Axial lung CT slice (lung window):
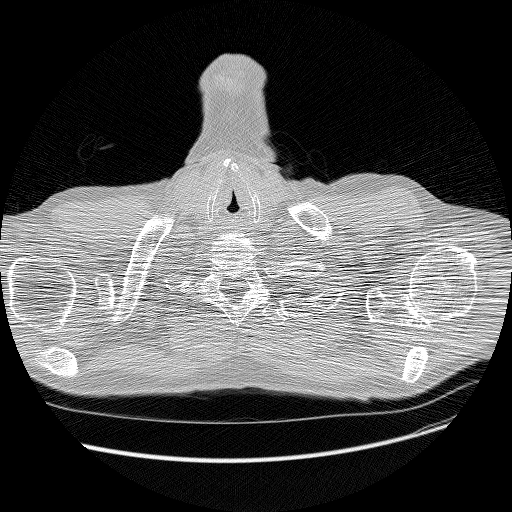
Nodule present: no